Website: bh-photo
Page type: stored-credit-cards
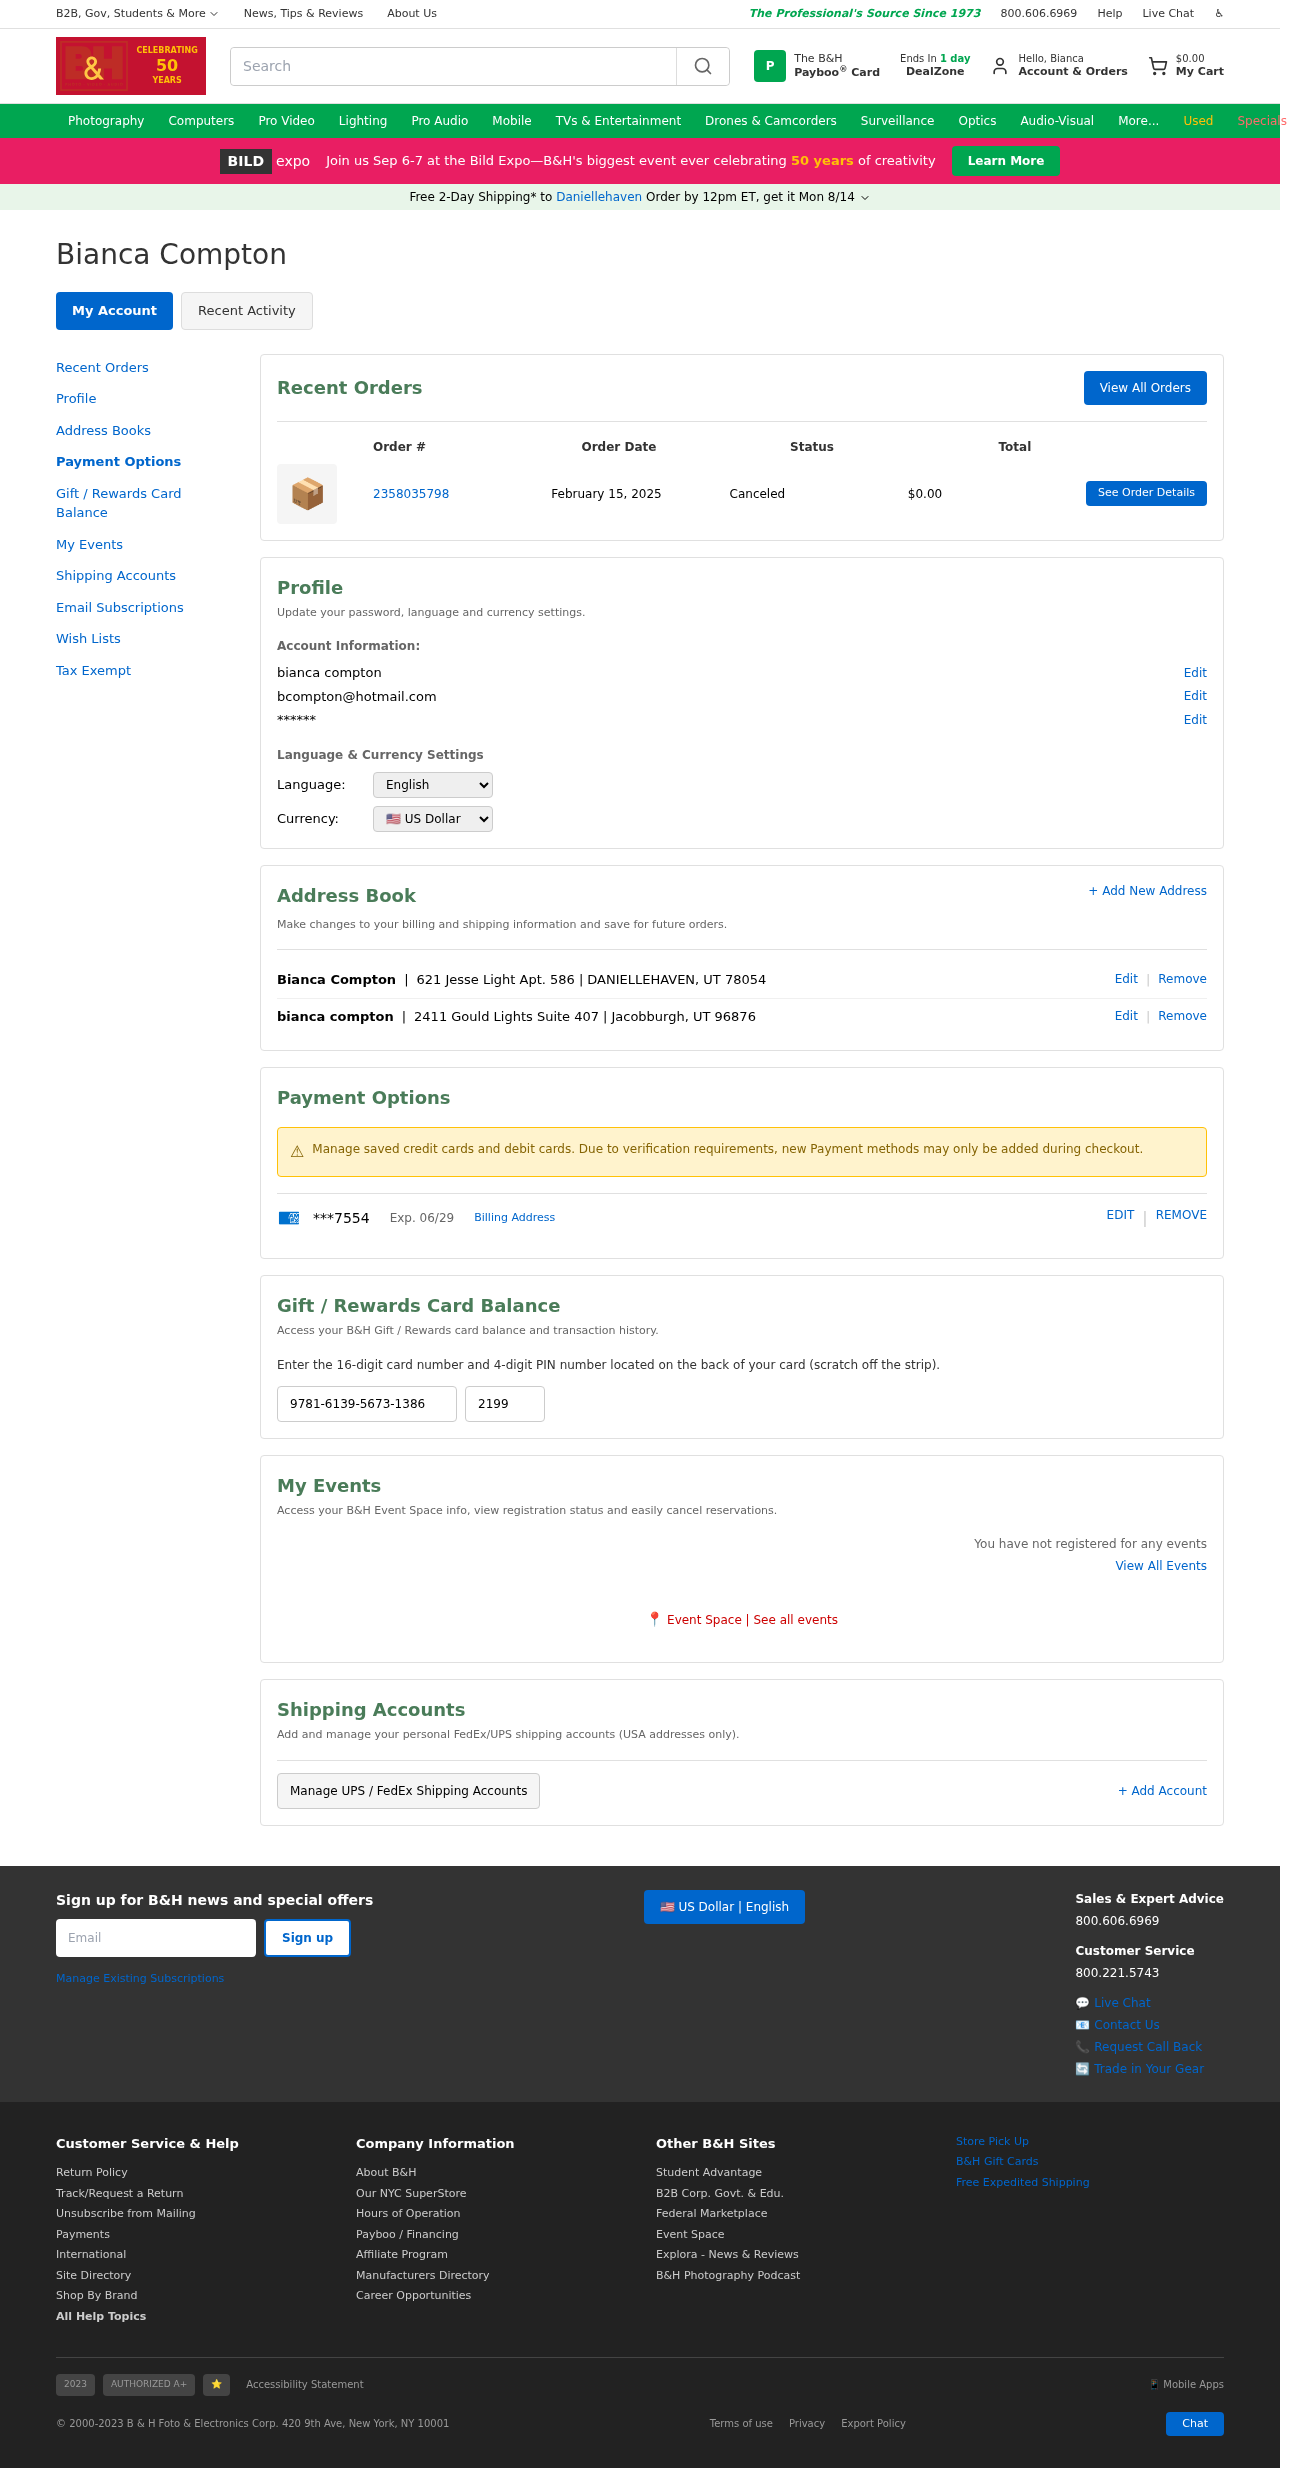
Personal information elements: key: PII_CARD_EXPIRY
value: Exp. 06/29
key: PII_CARD_LAST4
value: ***7554
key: PII_CITY
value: Daniellehaven
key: PII_EMAIL
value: bcompton@hotmail.com
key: PII_FIRSTNAME
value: Bianca
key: PII_FULLNAME
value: bianca compton
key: PII_FULLNAME
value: Bianca Compton
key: PII_LOCATION1_CITY_STATE_ZIP
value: Jacobburgh, UT 96876
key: PII_LOCATION1_STREET
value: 2411 Gould Lights Suite 407
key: PII_STREET
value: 621 Jesse Light Apt. 586
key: PII_CITY_STATE_ZIP
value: DANIELLEHAVEN, UT 78054
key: PII_GIFT_CODE
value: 9781-6139-5673-1386
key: PII_GIFT_PIN
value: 2199
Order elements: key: ORDER_SUBTOTAL
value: $0.00
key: ORDER_ID
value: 2358035798
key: ORDER_DATE
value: February 15, 2025
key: ORDER_TOTAL
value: $0.00
Search elements: key: HEADER_SEARCH
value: Search